Interaction volume radius: 5 \u00c5
Interaction volume height: 10 \u00c5
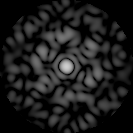
Disorder parameter: 0.6784